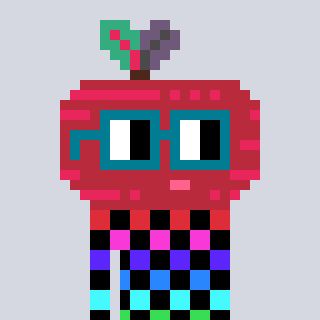
a pixel art character with square dark green glasses, a beet-shaped head and a gold-colored body on a cool background